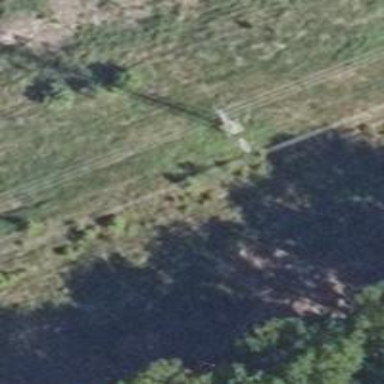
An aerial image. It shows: Power tower.